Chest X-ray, PA view. Patient: 37 years old, sex F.
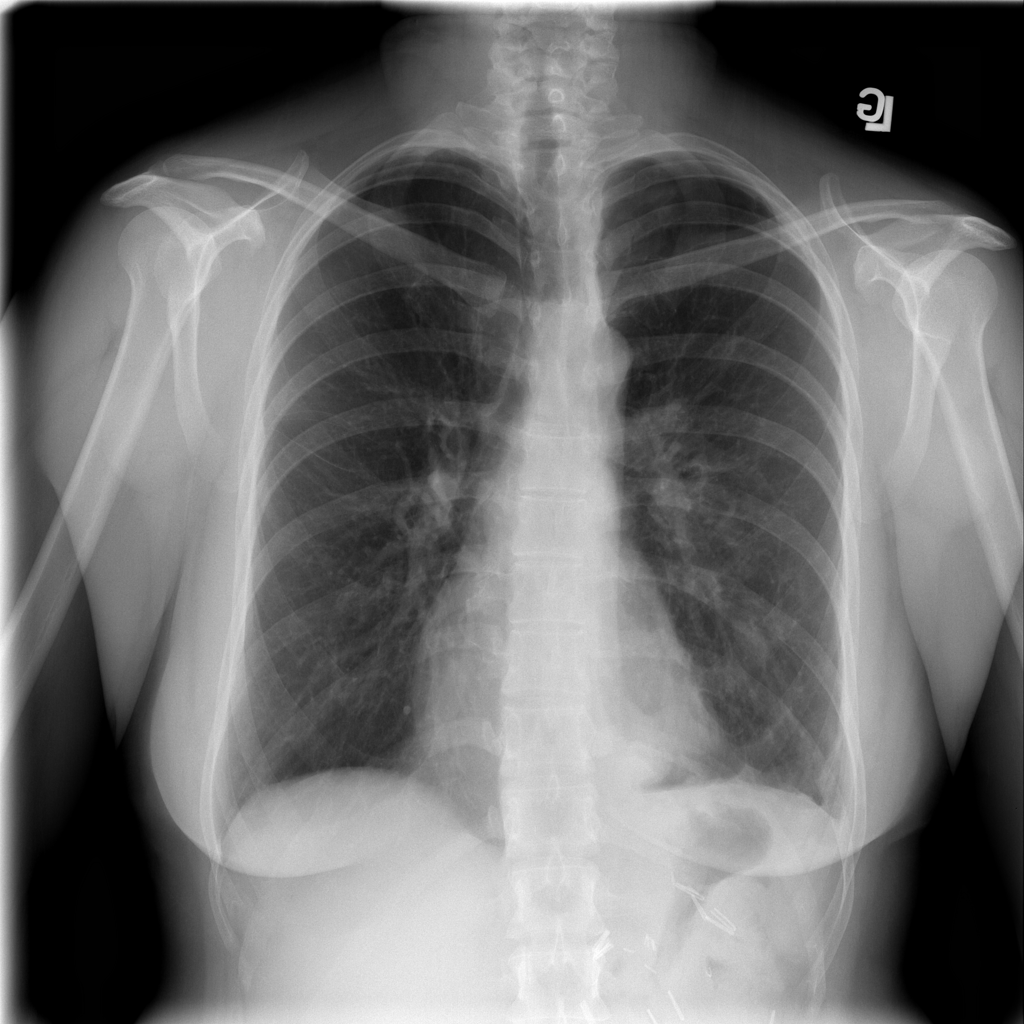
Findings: Mass